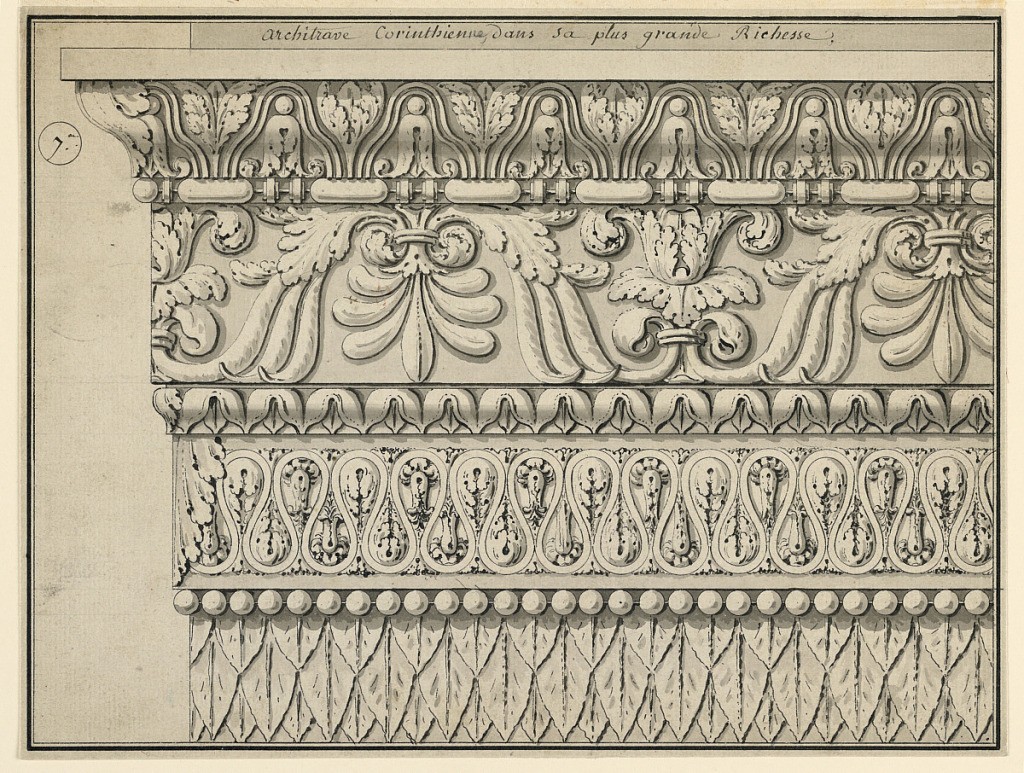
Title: Design for an architrave
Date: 1770-1790
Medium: Pen and Chinese ink, brush and watercolor, graphite on paper
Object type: Drawing
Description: A left corner. Framing lines